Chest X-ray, PA view. Patient: 52 years old, sex F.
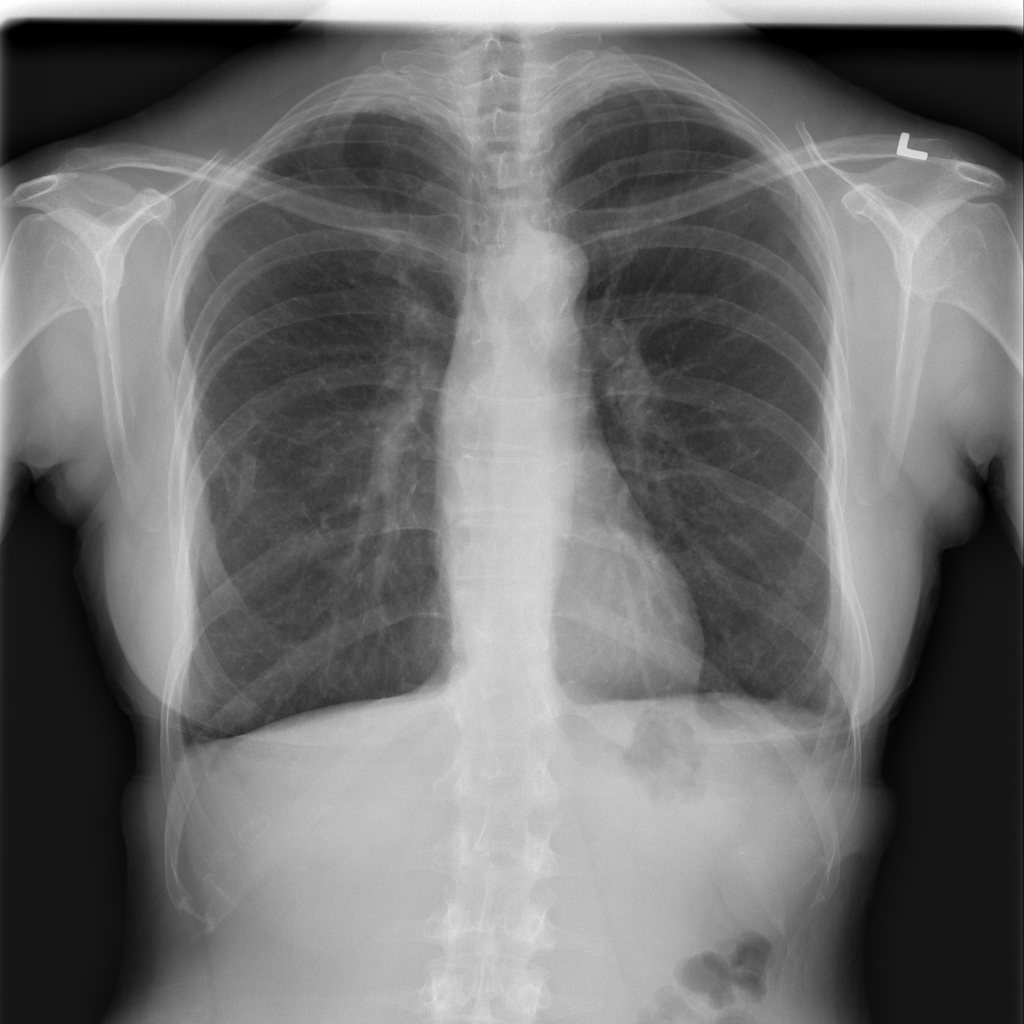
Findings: No Finding